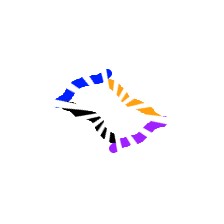
Shape: rhombus